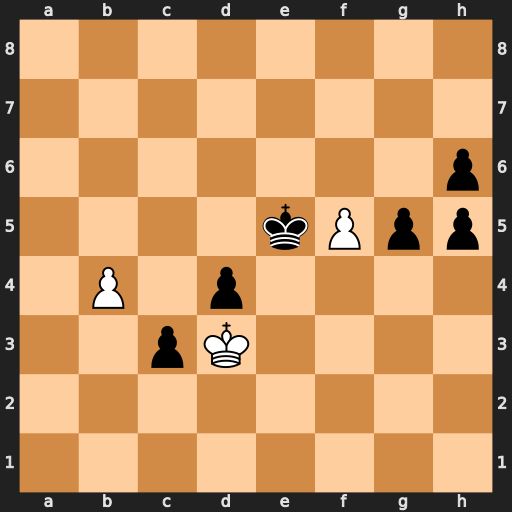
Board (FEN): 8/8/7p/4kPpp/1P1p4/2pK4/8/8
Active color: w
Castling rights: -
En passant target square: -
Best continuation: b5 Kxf5 b6